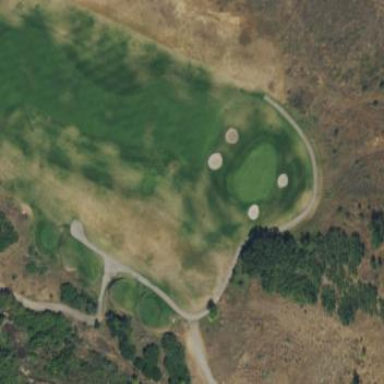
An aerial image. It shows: Grassy area designated as golf fairway.